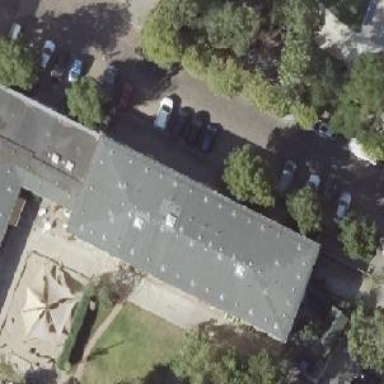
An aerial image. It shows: Kindergarten.